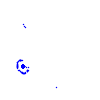
Particle: electron